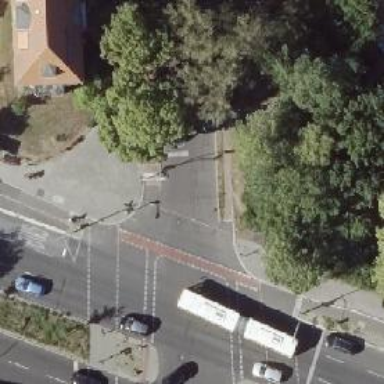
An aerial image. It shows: Residential road with asphalt surface. It includes cycle track.